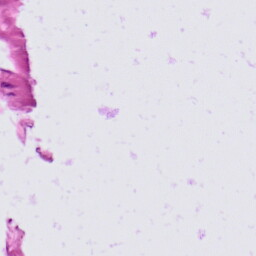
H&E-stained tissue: Prostate